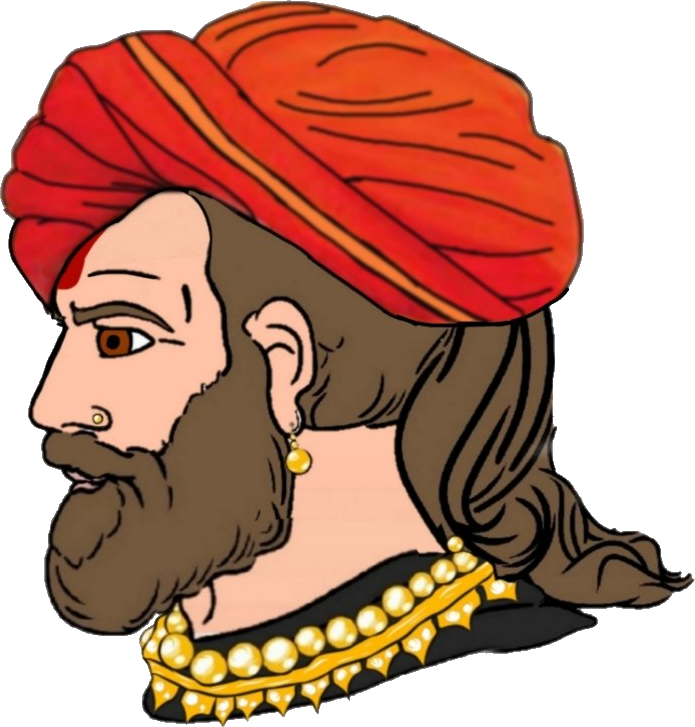
Label: 4_Yes_Chad